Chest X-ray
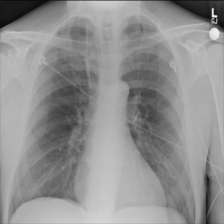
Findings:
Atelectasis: negative
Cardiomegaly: negative
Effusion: negative
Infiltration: negative
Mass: negative
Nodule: negative
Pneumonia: negative
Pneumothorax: negative
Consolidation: negative
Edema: negative
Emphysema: negative
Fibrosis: negative
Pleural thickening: negative
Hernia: negative